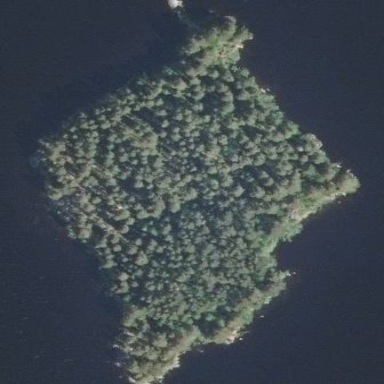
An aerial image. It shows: Islet covered with woodland.